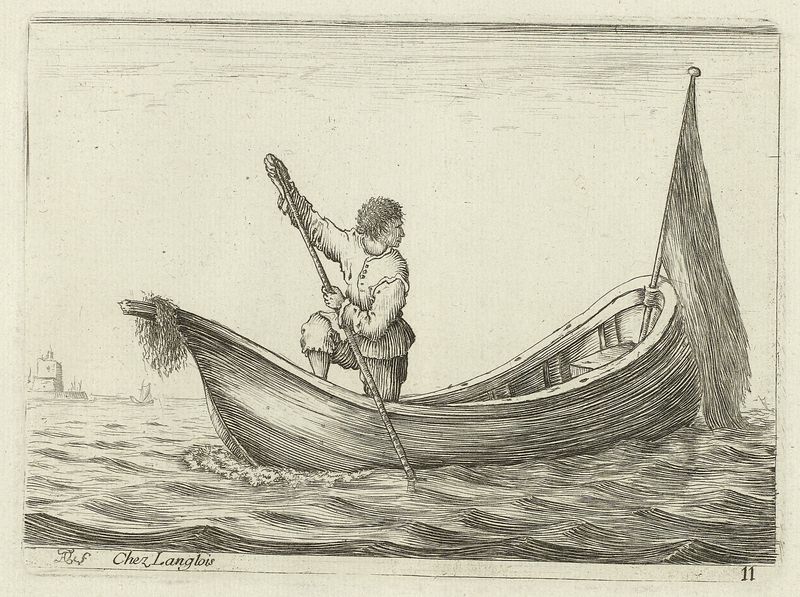
Titel: Een man in een bootje
Künstler: Louis François du Bouchet
Standort: Amsterdam
Institution: Rijksmuseum
Schlagwörter: meer, wasser, holz, nase, blick, hemd, hose, jacke, haare, boot, ruder, stock, schiff, segelboot, wellen, fahne, bank, junge, ozean, leuchtturm, kranz, hafeb, eckert